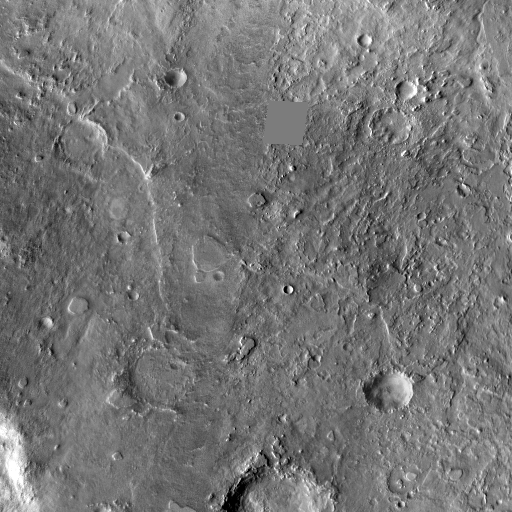
Crater classes present: Background, Other, Buried